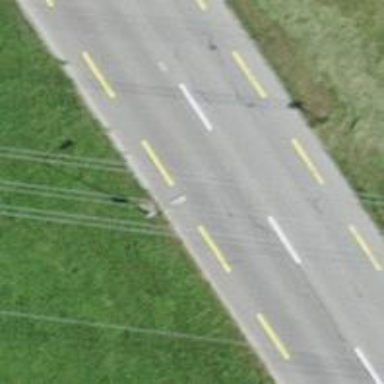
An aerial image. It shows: Secondary road with asphalt surface and designated cycle lane.